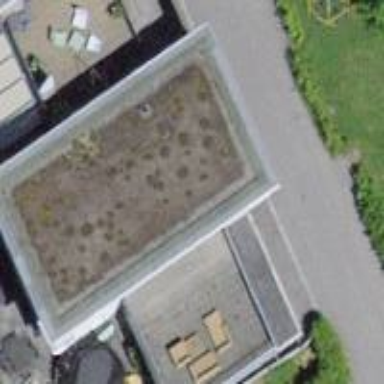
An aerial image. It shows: Flat roof on building.